Question: i have a html div that is styled with css, this div contains some data(a string), and although setting the div width the same as the width of another div (25%) but the div only wraps the text that is written inside it while the other div fits the specified area perfectly.

the div with the problem :
'''
.item_name {
background-color: #F30;
position: absolute;
height: 15%px;
width: 25%px;
background-repeat: repeat;
background-position: center center;
top: 0px;
font-family: Verdana, Geneva, sans-serif;
font-size: 18px;
line-height: 35px;
color: #FFFFFF;
}
'''
the other div:
'''
.item_block {
background-origin:content-box;
background-color:#FFECC1;
height: 20%;
width: 25%;
line-height: 450px;
font-family: Arial, Helvetica, sans-serif;
text-indent: 0px;
vertical-align: middle;
text-align: center;
position: relative;
float: left;
margin-top: 5px;
margin-right: 5px;
margin-bottom: 5px;
margin-left: 5px;
}
'''
here's a <URL> contains my code
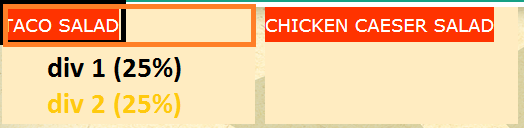
Answer: I think this has got to be the problem :
'''
height: 15%px;
width: 25%px;
'''
in class '.item_name'
Change it to
'''
height: 15%;
width: 25%;
'''
and add this to you css :
'''
html, body {
height:100%;
width:100%;
margin:0;
padding:0;
}
'''
this should do pretty much as the parent element has dimension set, child will inherit it in '%age'!!